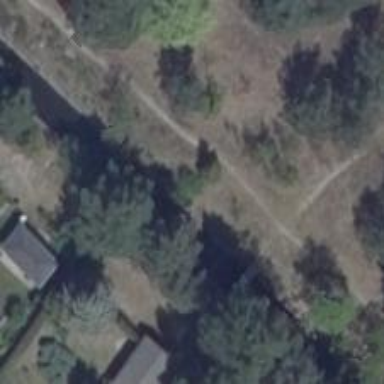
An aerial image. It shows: Path leading to bridge.